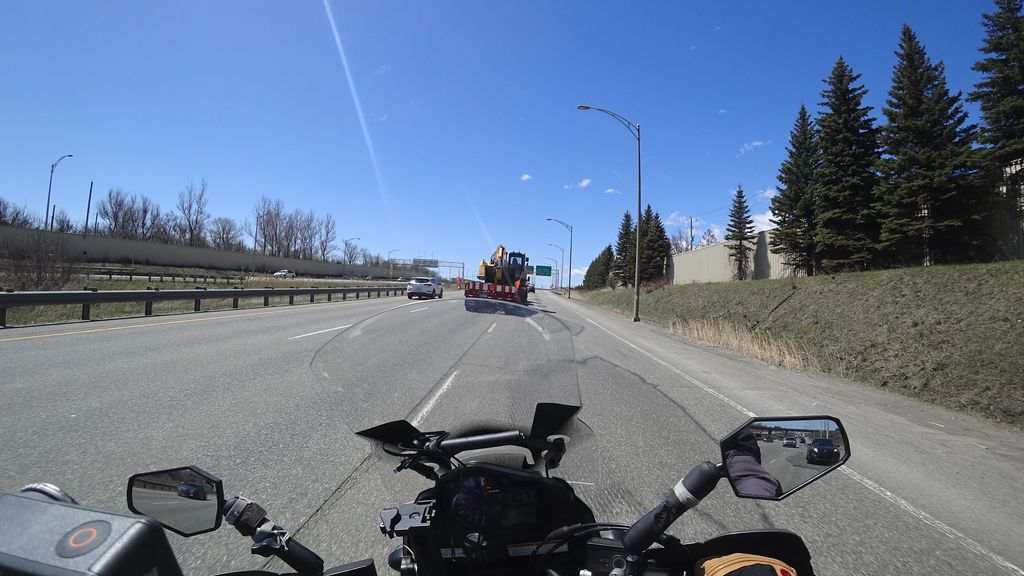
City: quebec_city